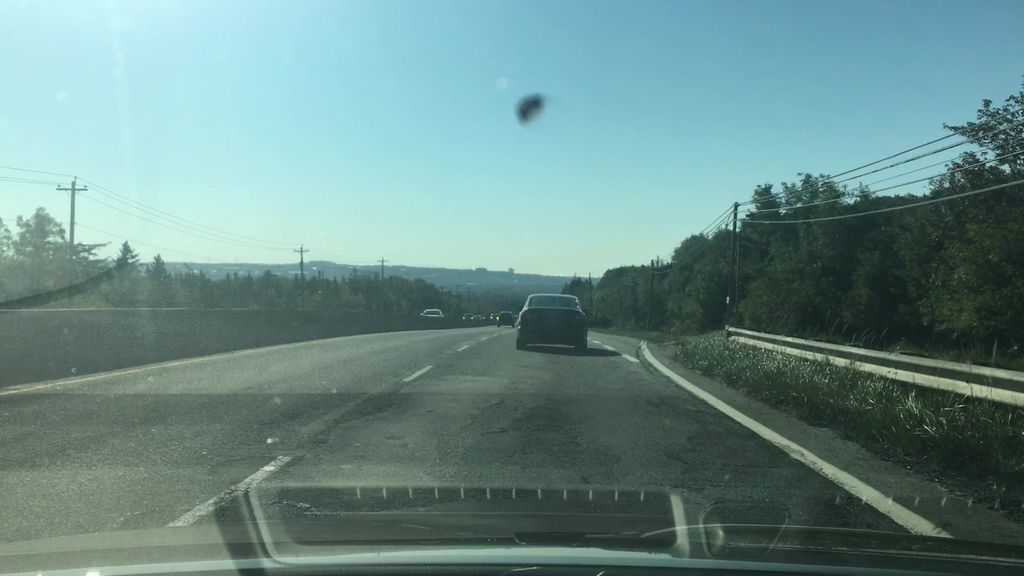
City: halifax